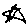
Label: star